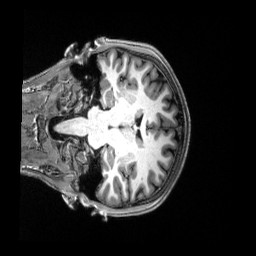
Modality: T1w
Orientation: coronal
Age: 23
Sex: female
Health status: healthy
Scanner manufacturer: siemens
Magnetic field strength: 3 T
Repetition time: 2.5 s
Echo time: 0.00222 s